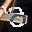
Label: 8